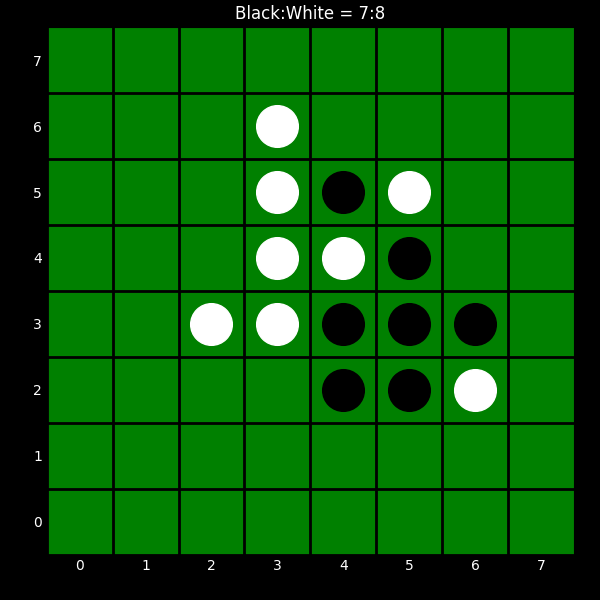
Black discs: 7
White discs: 8